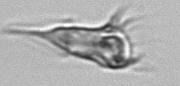
Label: Tintinnina